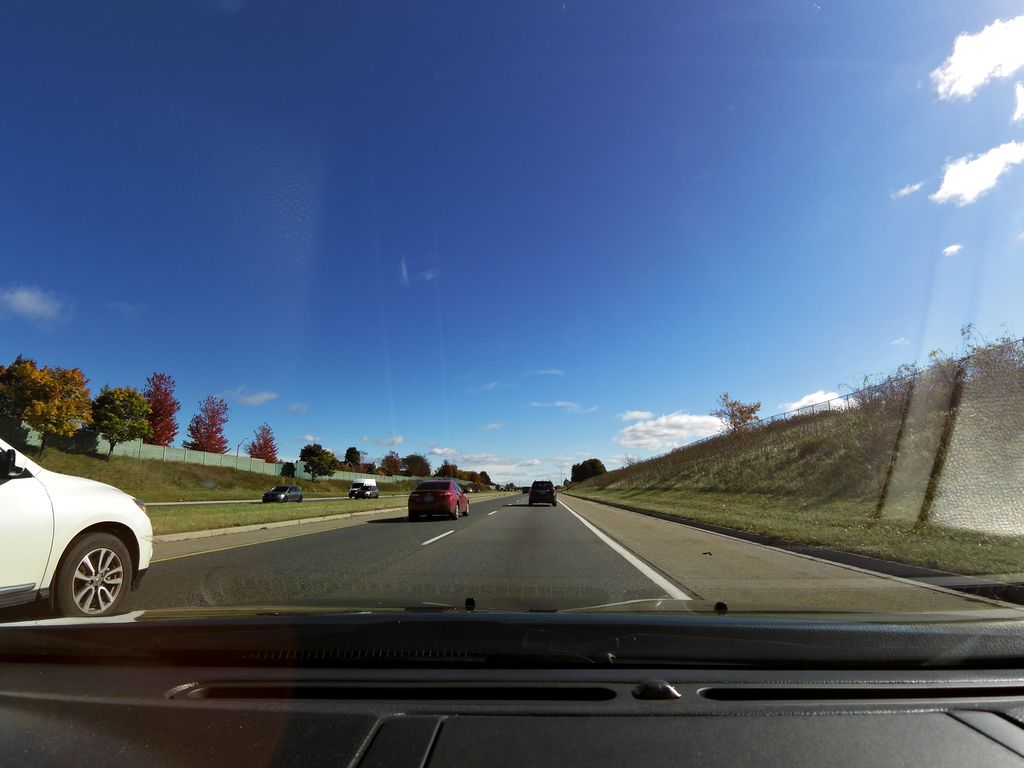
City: hamilton